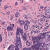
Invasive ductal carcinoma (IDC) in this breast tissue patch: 1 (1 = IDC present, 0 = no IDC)